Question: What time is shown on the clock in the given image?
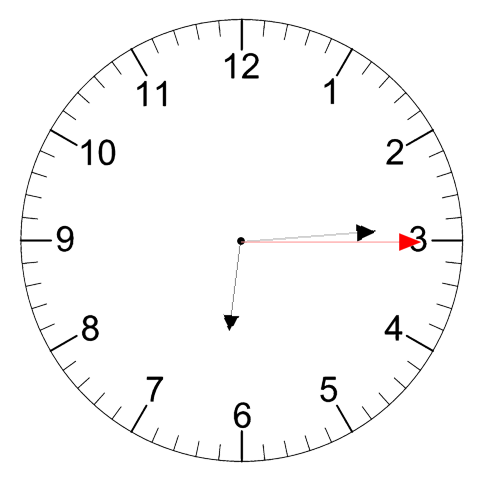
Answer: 06:14:15